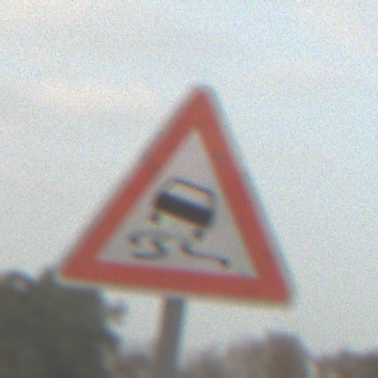
Verkehrszeichen: SchleuderOderRutschgefahr
Umgebung: Outdoor, Suburban
Tageszeit: MorningAfternoon
Wetter: Overcast
Licht: Natural
Jahreszeit: NotSpecified
Kontrast: LowContrast